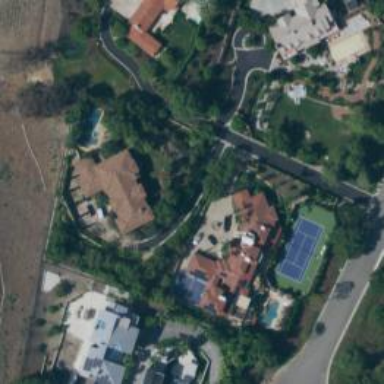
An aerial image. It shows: Driveway leading to service road.